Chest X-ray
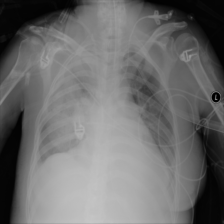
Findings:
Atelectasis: negative
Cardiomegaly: negative
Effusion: positive
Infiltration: negative
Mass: positive
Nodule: negative
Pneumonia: negative
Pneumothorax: negative
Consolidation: negative
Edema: negative
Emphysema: negative
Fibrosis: negative
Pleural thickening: negative
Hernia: negative